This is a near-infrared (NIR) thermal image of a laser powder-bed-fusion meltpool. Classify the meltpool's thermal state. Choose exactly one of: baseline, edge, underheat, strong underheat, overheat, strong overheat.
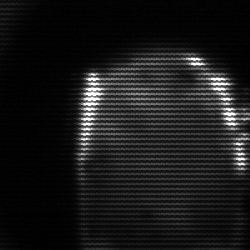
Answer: baseline